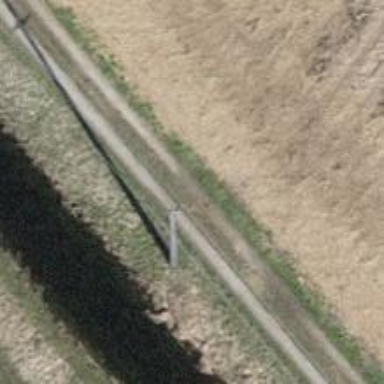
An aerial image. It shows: Power pole.